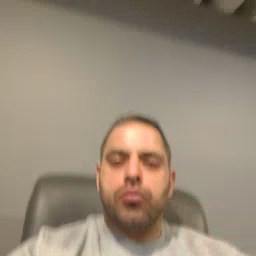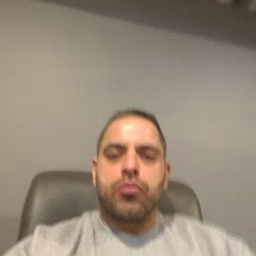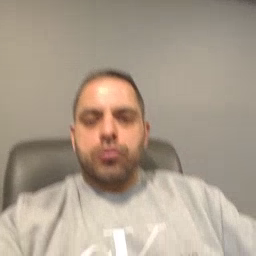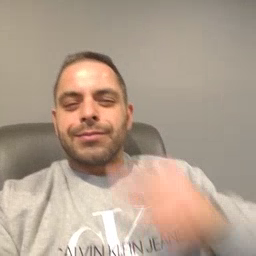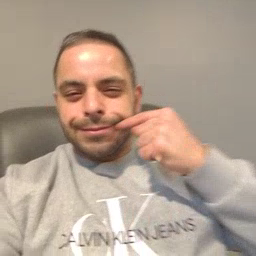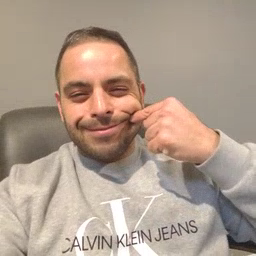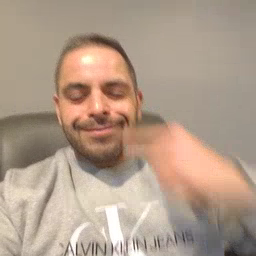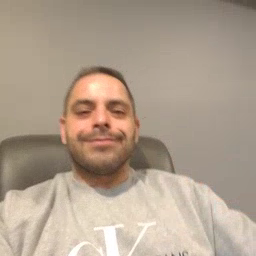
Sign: smile